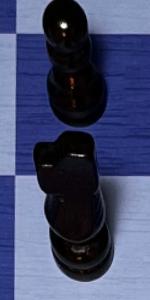
Label: Knight_Black